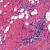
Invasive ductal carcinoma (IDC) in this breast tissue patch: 0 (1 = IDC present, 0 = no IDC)